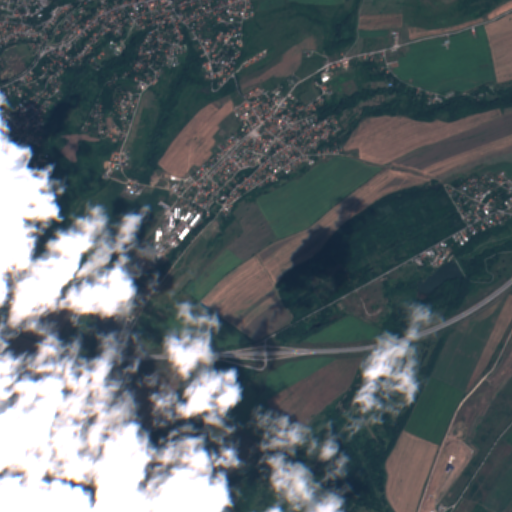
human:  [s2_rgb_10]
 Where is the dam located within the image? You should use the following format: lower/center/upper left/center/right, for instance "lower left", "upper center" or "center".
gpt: The dam is located in the center right of the image.
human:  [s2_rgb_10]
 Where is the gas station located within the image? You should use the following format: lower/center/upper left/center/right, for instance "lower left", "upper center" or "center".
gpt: The gas station is located in the upper left of the image.
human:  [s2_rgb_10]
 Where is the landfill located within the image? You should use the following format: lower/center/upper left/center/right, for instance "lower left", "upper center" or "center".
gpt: The landfill is located in the lower right of the image.
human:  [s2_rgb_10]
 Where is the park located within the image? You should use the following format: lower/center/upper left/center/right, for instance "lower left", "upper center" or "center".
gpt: The park is located in the upper left of the image.
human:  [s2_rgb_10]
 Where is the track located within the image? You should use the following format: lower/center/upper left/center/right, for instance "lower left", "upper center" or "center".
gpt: There is no track in the image.